Field crop: maize
Growth stage: 2
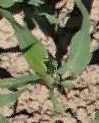
Species: maize